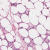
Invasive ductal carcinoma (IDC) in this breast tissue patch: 0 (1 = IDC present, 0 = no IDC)